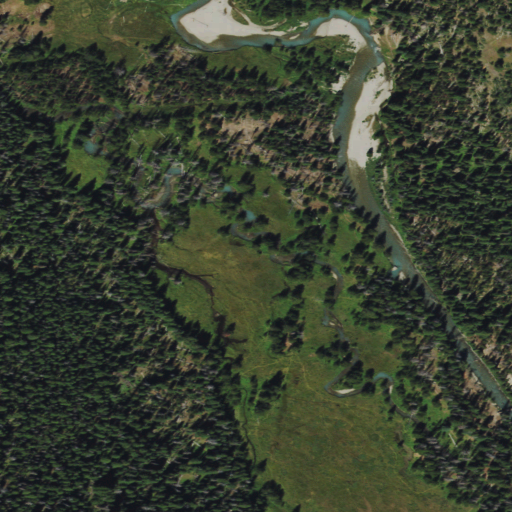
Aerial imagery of plain(s) in Wyoming named Beaver Park containing evergreen forest, deciduous forest, woody wetlands, and mixed forest